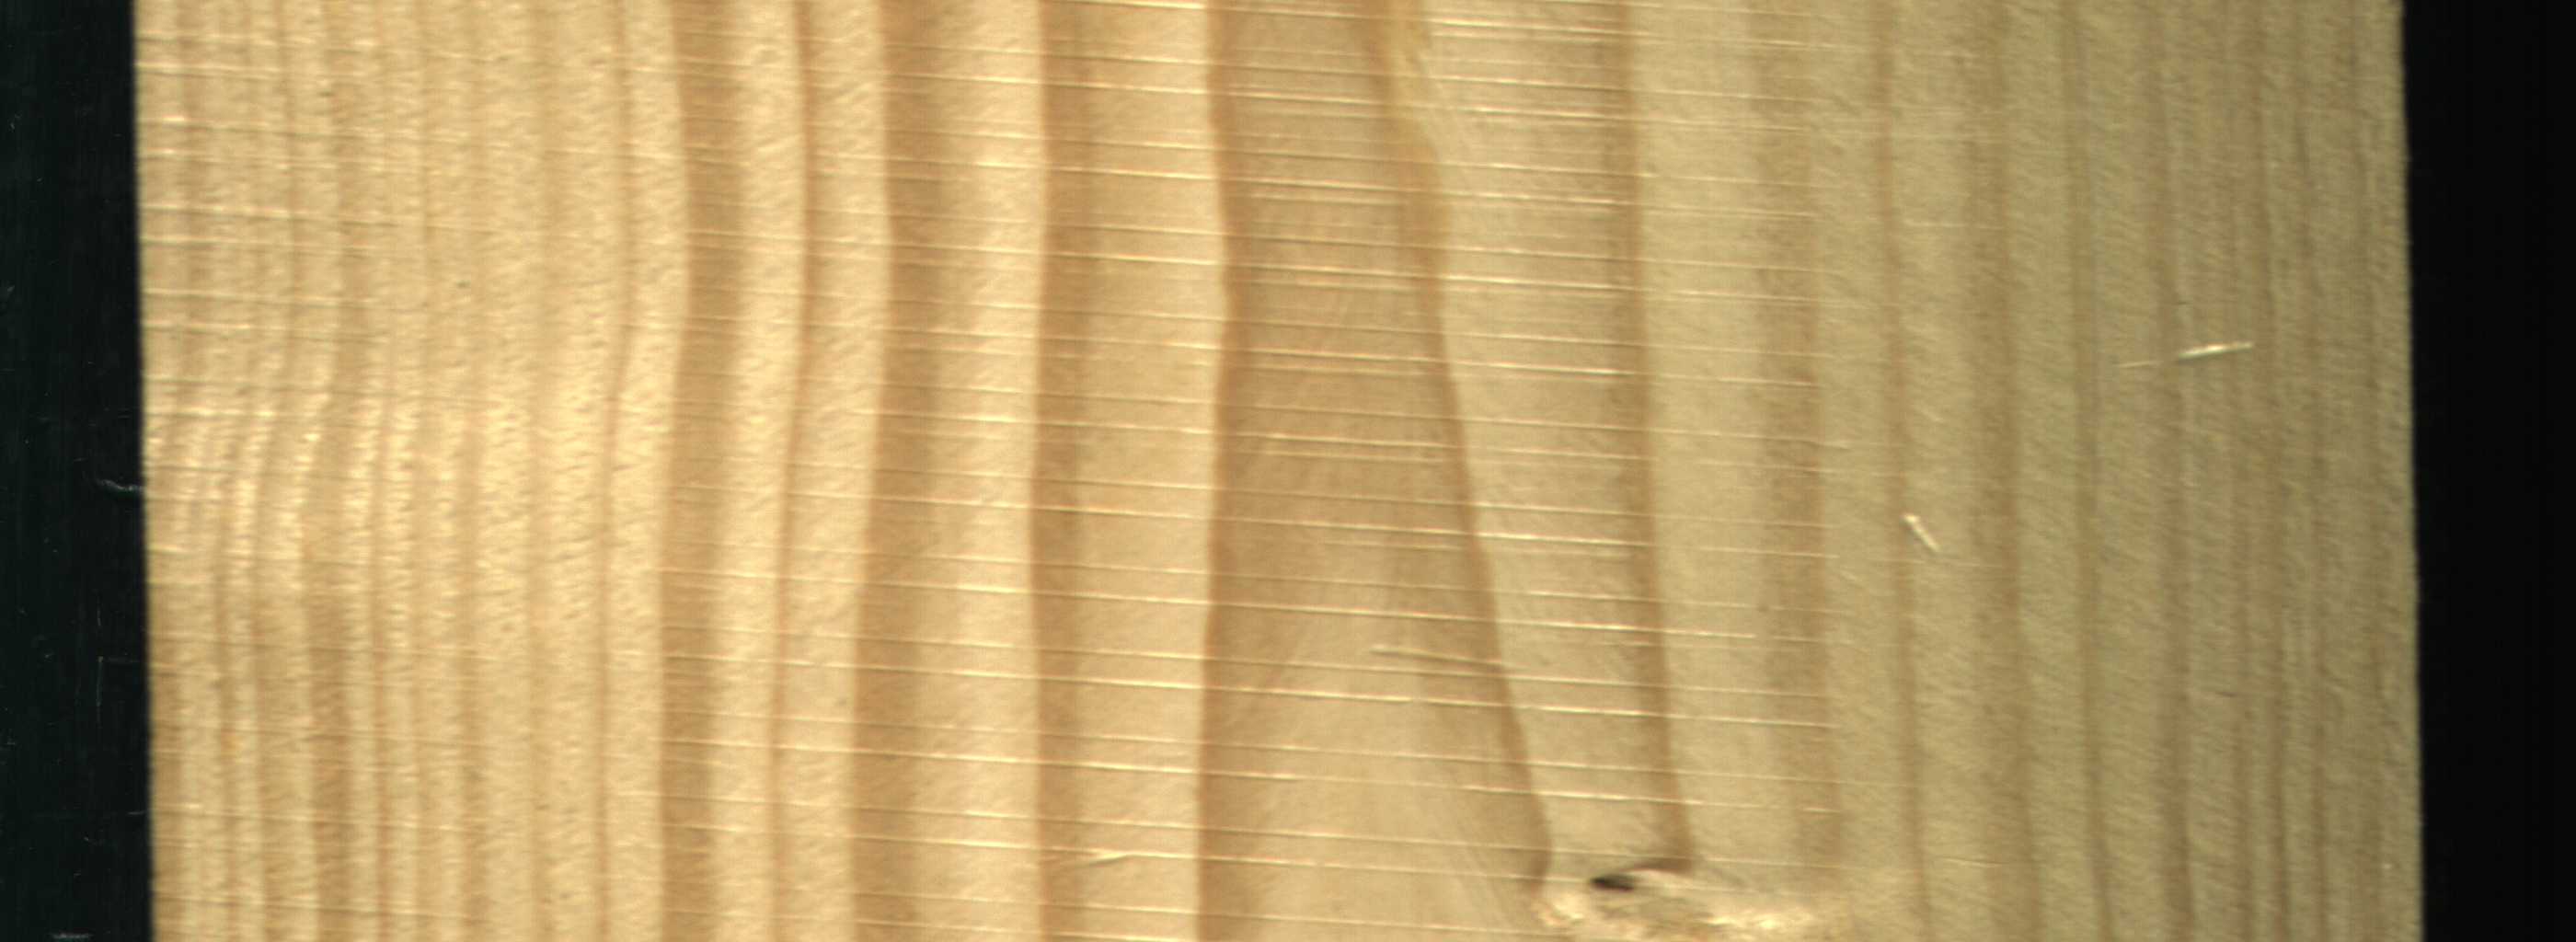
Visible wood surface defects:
Live_Knot